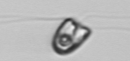
Label: flagellate_morphotype1